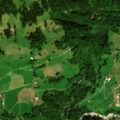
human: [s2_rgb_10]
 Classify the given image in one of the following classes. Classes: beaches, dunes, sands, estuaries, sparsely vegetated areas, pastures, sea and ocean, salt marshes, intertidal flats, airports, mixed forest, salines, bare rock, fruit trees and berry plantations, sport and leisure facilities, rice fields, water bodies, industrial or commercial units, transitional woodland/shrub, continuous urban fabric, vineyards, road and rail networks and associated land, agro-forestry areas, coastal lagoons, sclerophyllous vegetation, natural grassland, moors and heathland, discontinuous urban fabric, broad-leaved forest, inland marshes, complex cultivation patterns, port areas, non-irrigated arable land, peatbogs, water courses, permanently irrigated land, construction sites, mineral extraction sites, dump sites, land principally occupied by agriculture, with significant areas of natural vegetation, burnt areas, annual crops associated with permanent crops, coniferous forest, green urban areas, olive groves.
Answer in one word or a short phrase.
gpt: pastures, coniferous forest, mixed forest, transitional woodland/shrub